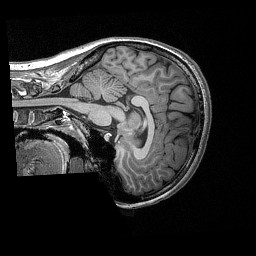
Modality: T1w
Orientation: sagittal
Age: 21
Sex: female
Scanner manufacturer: siemens
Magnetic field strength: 3 T
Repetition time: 2.53 s
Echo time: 0.00309 s